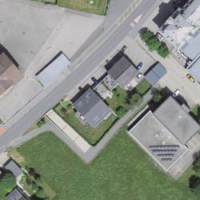
EUNIS habitat code: 54
Species observed at this site:
Corvus corone
Actitis hypoleucos
Falco subbuteo
Prunella modularis
Falco peregrinus
Buteo buteo
Sylvia atricapilla
Spinus spinus
Chroicocephalus ridibundus
Poecile palustris
Pernis apivorus
Larus michahellis
Alauda arvensis
Pica pica
Phoenicurus ochruros
Garrulus glandarius
Phoenicurus phoenicurus
Picus viridis
Ficedula hypoleuca
Periparus ater
Cyanistes caeruleus
Anas platyrhynchos
Sturnus vulgaris
Chloris chloris
Streptopelia decaocto
Passer domesticus
Pandion haliaetus
Fringilla coelebs
Carduelis carduelis
Columba palumbus
Turdus merula
Phalacrocorax carbo
Fringilla montifringilla
Parus major
Hirundo rustica
Milvus milvus
Turdus pilaris
Regulus regulus
Aquila chrysaetos
Motacilla alba